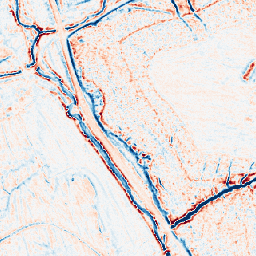
Category: edge_preserving
Decomposition family: bilateral
Decomposition parameters: d: 9
sigma_color: 25
sigma_space: 50
Upsampling method: nearest
Upsampling parameters: scale: 4
Upsampling scale: 4